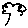
Label: tree